Field crop: maize
Growth stage: 2
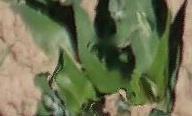
Species: maize